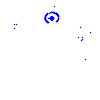
Particle: pion